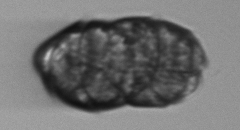
Label: Margalefidinium